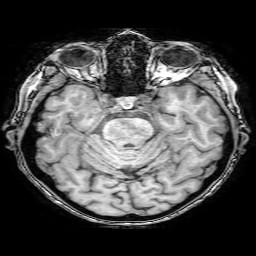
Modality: T1w
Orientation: coronal
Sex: female
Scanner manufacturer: philips
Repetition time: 0.008333 s
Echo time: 0.00385 s